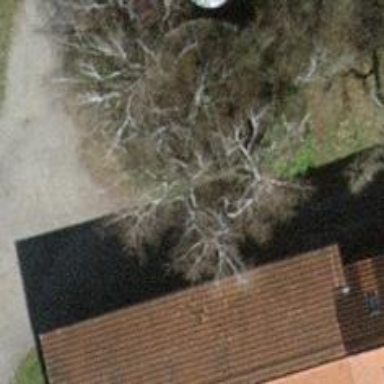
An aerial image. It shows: Urban tree adds touch of nature to the surroundings.